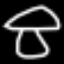
Label: mushroom